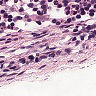
Metastatic tissue present: no